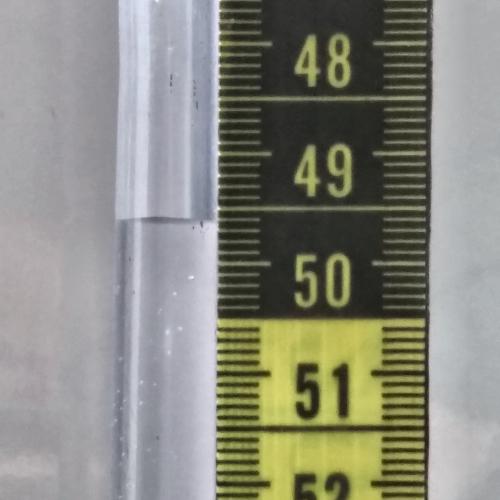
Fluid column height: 49.6 cm